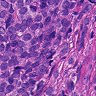
Metastatic tissue present: yes